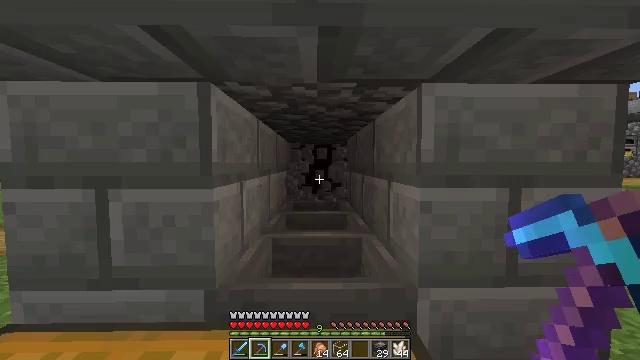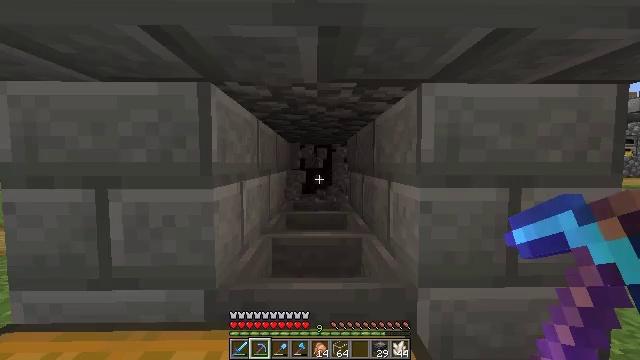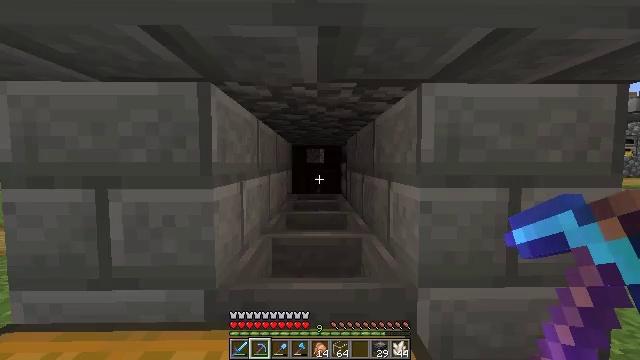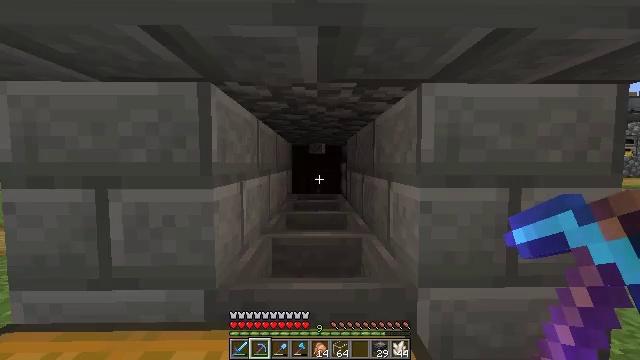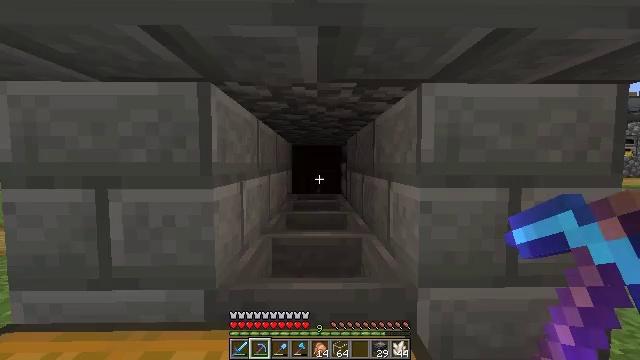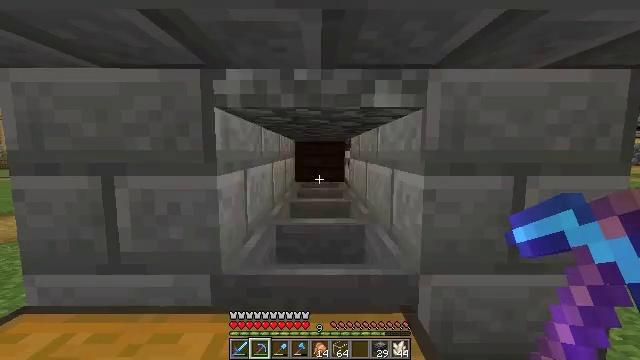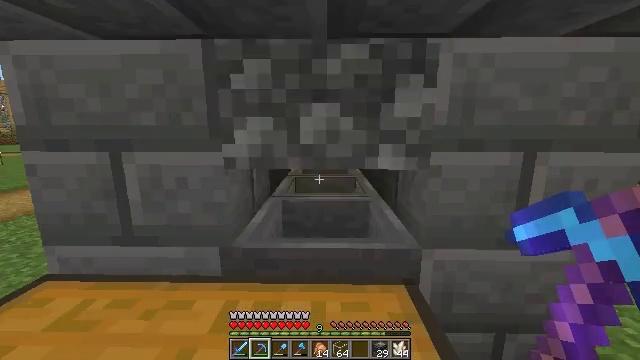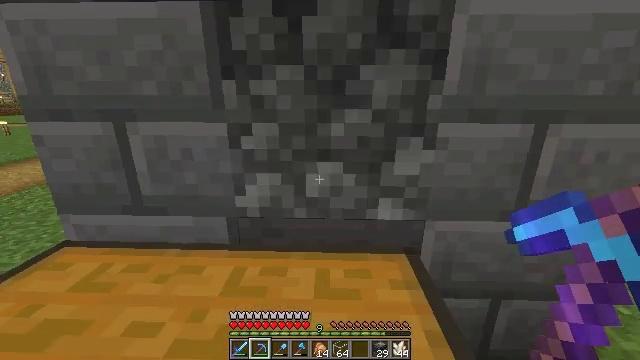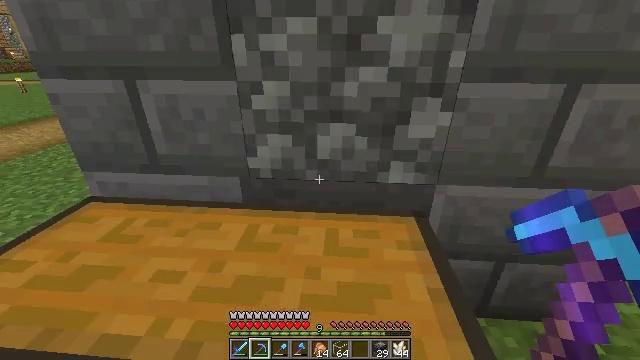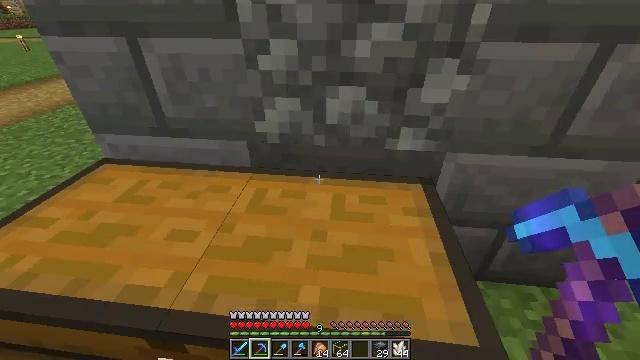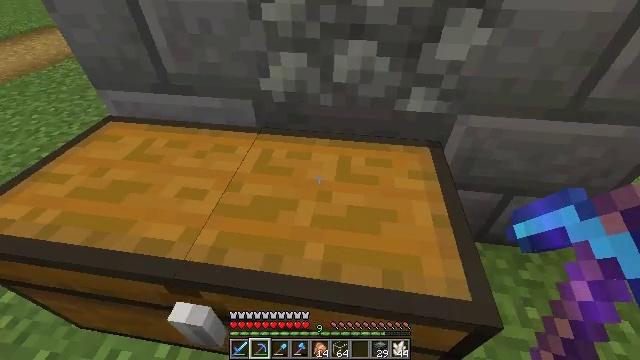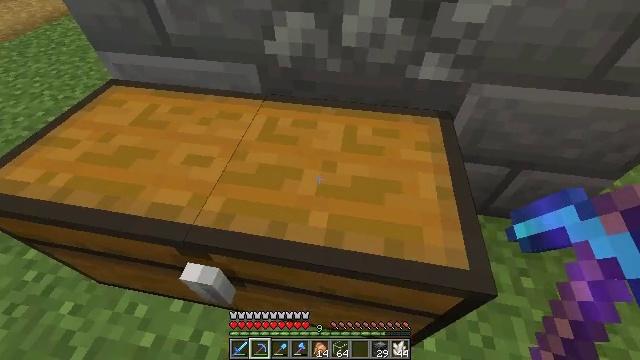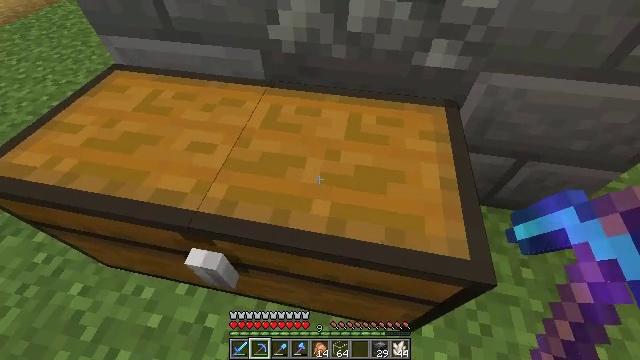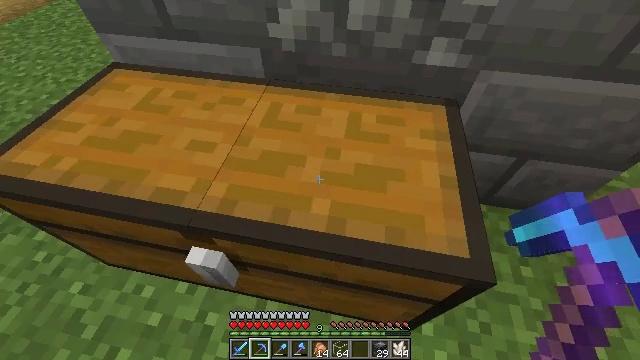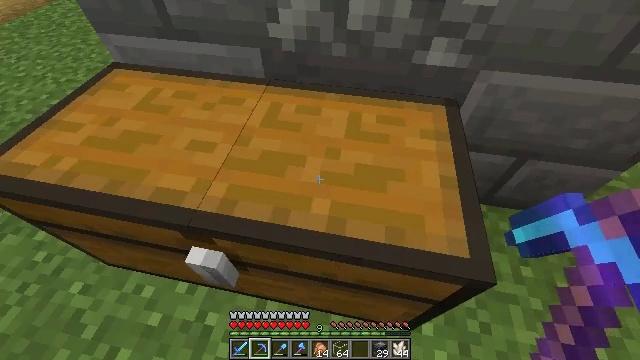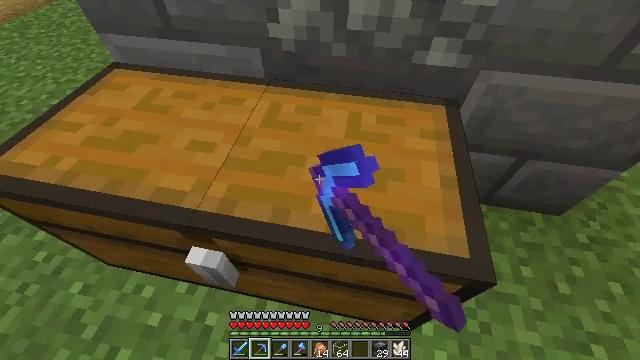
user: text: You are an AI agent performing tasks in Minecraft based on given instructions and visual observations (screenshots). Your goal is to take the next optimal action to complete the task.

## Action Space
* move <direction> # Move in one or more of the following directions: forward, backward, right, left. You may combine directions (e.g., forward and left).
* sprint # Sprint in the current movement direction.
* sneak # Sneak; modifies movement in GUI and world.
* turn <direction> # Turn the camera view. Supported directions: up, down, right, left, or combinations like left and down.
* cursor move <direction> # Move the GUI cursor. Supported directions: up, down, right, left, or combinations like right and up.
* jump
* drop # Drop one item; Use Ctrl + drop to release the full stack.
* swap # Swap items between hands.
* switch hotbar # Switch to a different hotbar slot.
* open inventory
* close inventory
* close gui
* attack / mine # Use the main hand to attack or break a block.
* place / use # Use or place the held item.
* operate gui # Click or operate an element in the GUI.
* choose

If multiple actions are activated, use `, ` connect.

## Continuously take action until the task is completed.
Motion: motion action
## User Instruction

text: Form an observer with the crafting table.
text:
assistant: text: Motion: no_op
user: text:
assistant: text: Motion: no_op
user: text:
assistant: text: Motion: no_op
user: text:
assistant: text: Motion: no_op
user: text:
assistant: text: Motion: turn down
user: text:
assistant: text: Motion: turn left and down
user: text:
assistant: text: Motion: turn left and down
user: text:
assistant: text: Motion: turn left and down
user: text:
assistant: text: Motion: turn left and down
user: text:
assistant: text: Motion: turn left and down
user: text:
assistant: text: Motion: turn left and down
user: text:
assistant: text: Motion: turn left and down
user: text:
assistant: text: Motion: no_op
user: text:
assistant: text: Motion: use / place
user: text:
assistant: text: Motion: use / place
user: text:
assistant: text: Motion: use / place
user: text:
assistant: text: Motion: use / place
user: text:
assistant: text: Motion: no_op
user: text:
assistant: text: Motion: open gui
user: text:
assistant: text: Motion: no_op
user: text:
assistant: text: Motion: no_op
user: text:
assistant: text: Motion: no_op
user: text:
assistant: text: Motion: no_op
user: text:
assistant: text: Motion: no_op
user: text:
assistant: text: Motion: no_op
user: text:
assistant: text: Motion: no_op
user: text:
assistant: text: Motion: cursor move left and up
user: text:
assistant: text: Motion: cursor move left and up
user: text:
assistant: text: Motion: cursor move left and up
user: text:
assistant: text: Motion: cursor move up